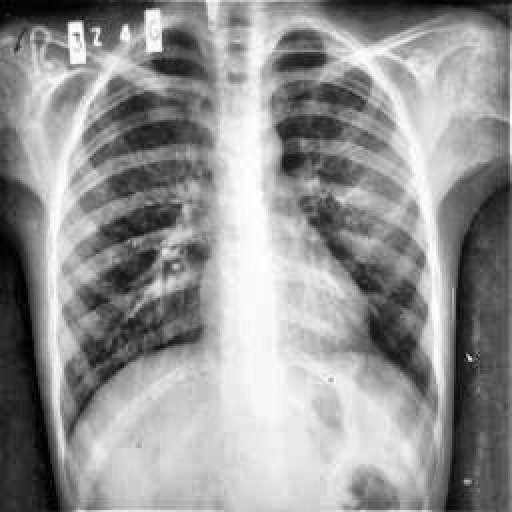
Finding: TUBERCULOSIS